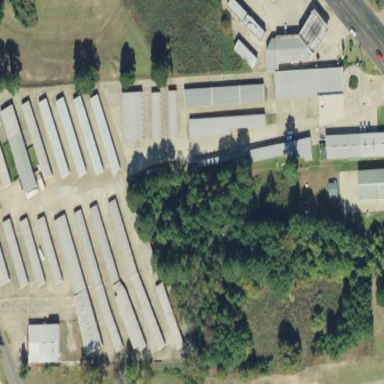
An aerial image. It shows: Storage rental shop located in building.